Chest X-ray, PA view. Patient: 36 years old, sex M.
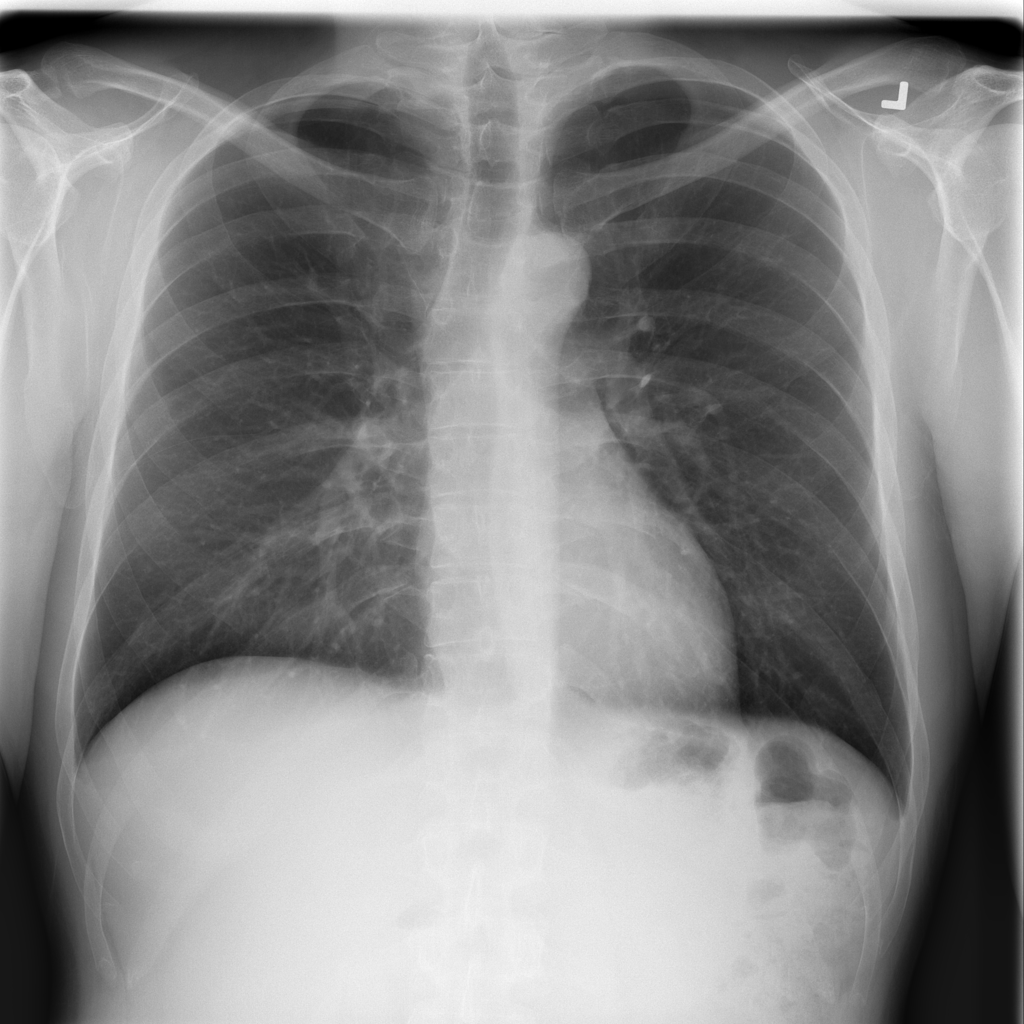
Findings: No Finding